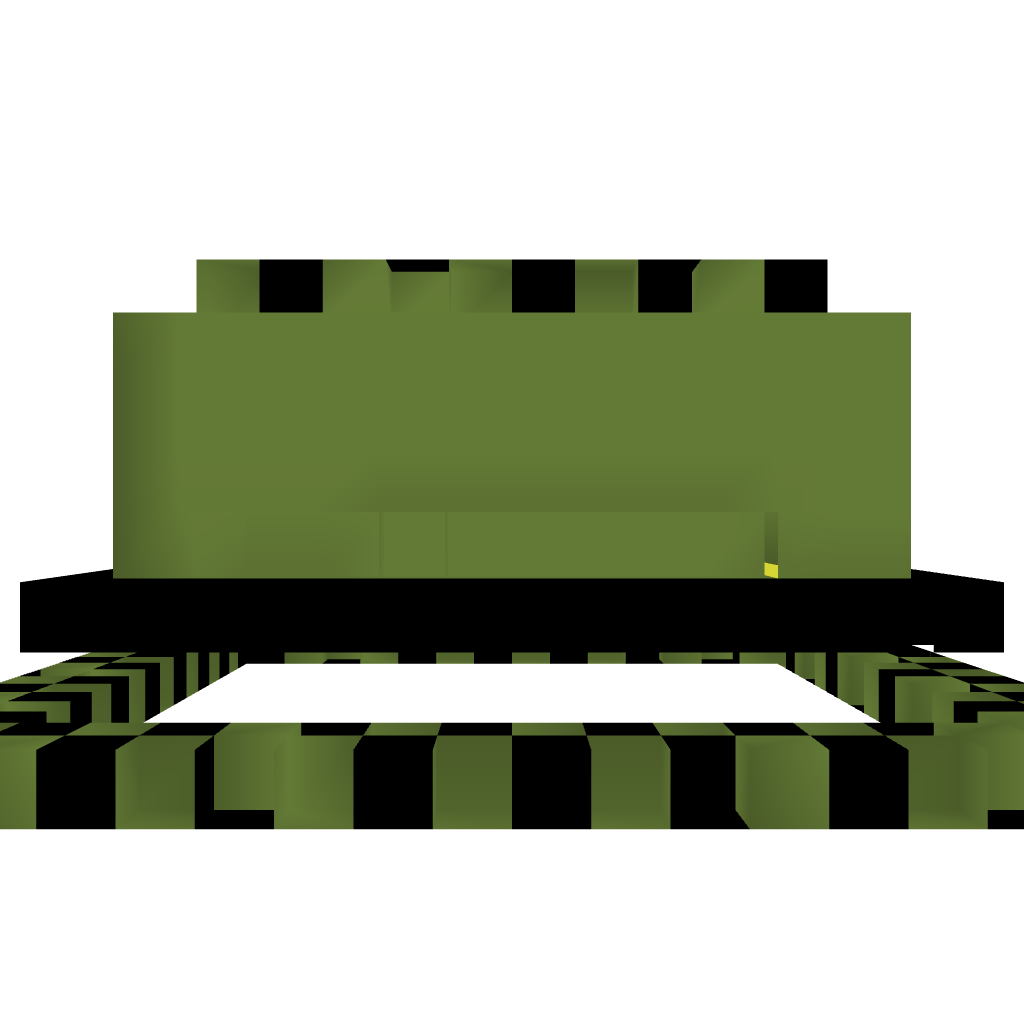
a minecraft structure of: Studio 001 bad low quality